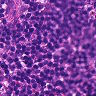
Metastatic tissue present: no